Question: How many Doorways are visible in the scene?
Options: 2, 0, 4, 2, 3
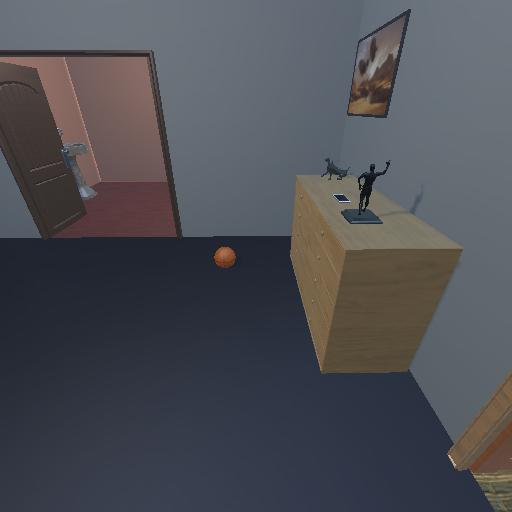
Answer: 2